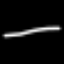
Label: line